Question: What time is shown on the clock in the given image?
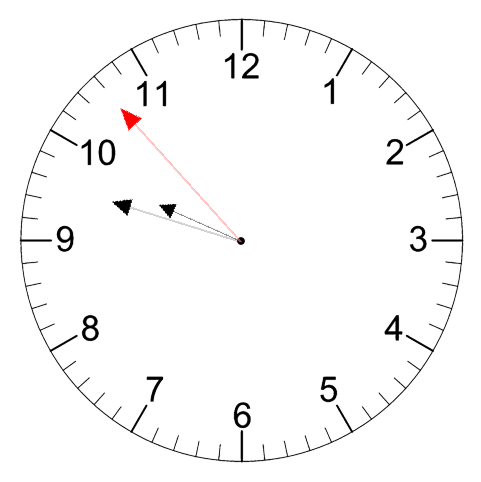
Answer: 09:47:53